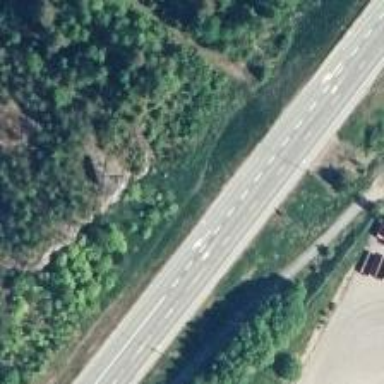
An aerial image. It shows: Asphalt road designated as trunk highway.